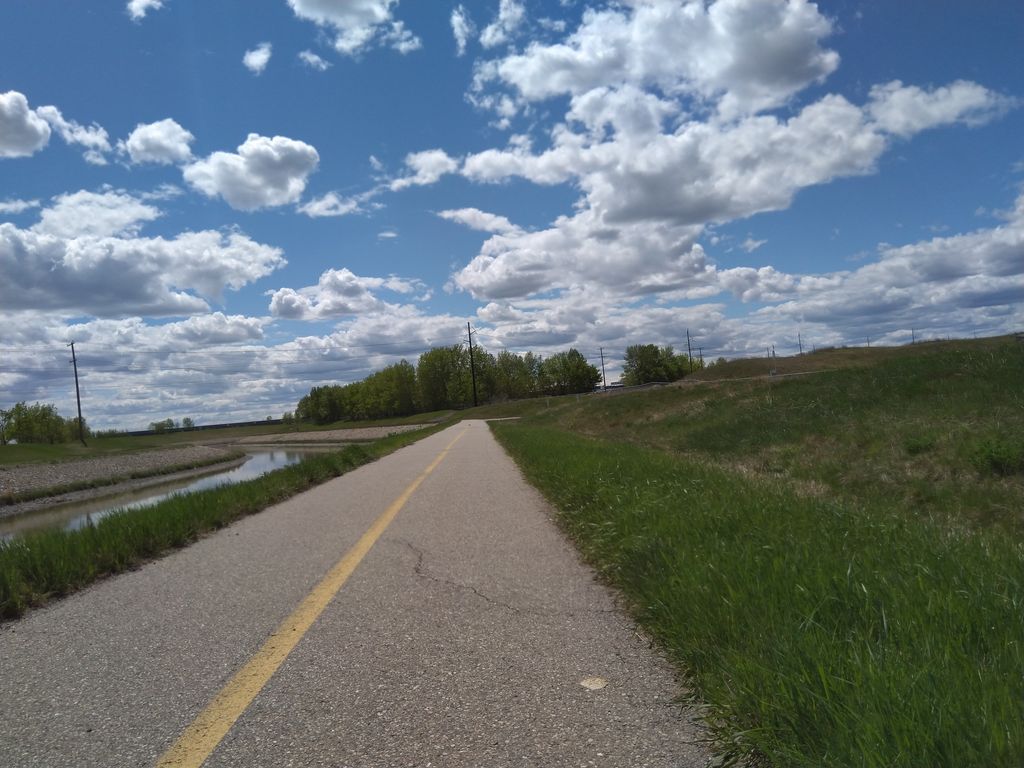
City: calgary